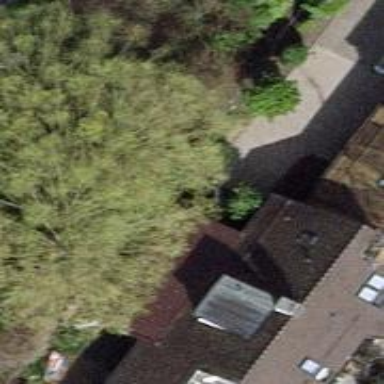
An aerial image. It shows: View of roof of building.